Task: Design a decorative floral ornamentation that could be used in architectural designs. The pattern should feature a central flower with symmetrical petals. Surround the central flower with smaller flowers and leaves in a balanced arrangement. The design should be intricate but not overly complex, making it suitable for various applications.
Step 1520:
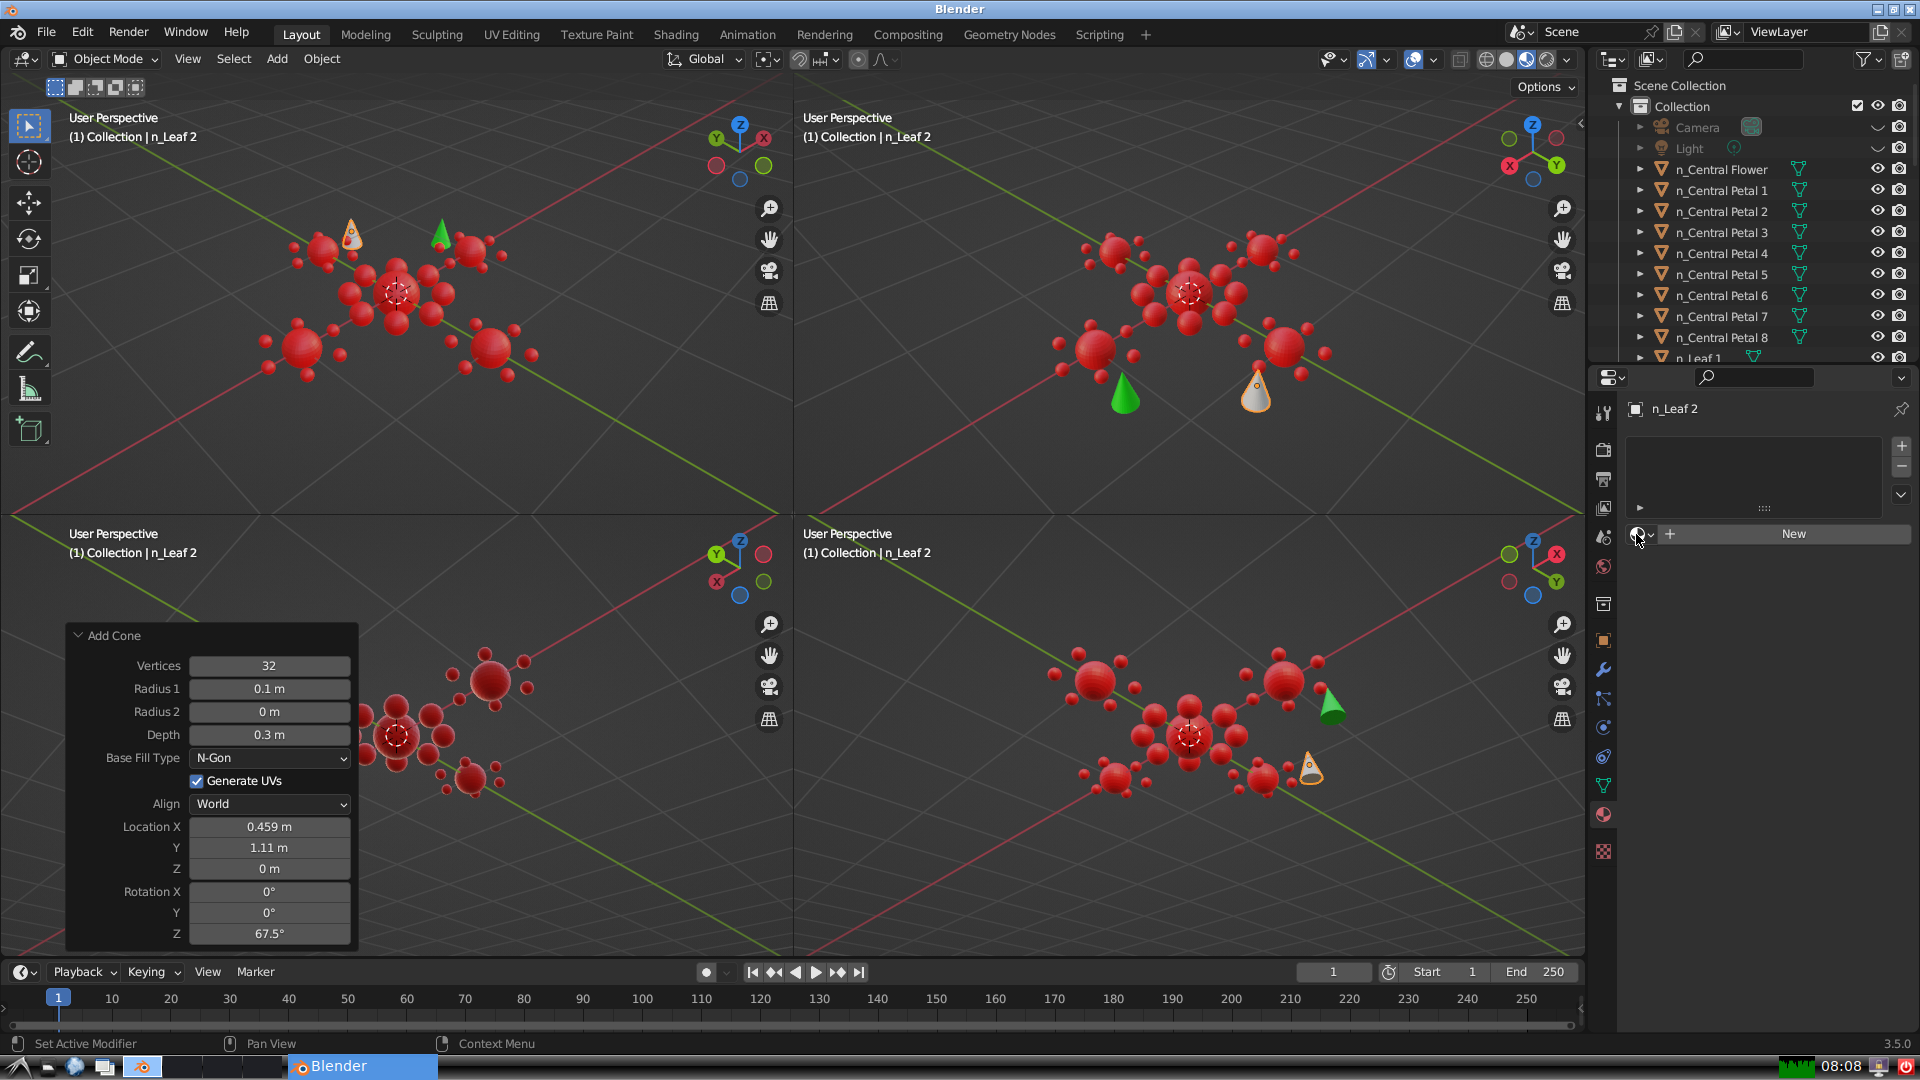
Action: click: no